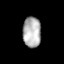
Tissue: lung
Cell type: T cells
Senescence score: 0.2421
Nuclear area (px): 542
Mean DAPI intensity: 178.149